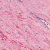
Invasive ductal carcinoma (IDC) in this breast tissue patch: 0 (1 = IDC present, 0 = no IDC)